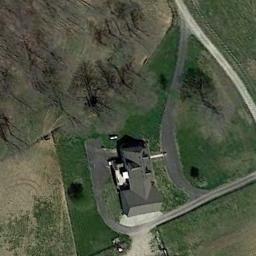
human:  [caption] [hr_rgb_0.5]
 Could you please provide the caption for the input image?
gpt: The sparse residential is on the grass next to some trees and a road .

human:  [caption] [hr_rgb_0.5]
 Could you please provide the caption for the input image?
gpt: There are blocks of residential areas between the jungles .

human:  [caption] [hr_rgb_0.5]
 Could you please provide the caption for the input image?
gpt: There are two houses in a sparse residential area, Along with grass and a trail .

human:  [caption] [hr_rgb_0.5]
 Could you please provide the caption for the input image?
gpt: There are several roads beside the sparse residential .

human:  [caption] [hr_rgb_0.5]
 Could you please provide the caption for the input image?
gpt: A sparse residential area with a black building on a green meadow .